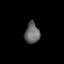
Tissue: prostate
Cell type: T cells
Senescence score: 0.3492
Nuclear area (px): 303
Mean DAPI intensity: 102.911